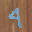
Label: 4